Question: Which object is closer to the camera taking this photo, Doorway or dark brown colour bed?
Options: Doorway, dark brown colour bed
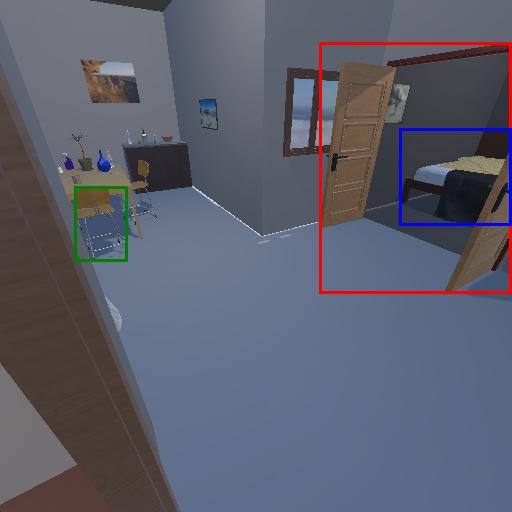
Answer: Doorway